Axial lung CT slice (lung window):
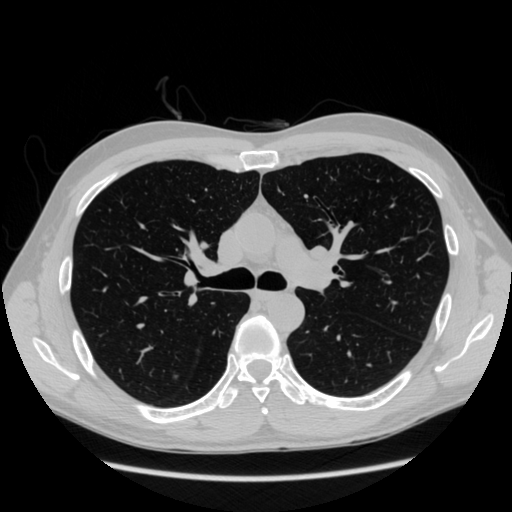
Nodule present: yes
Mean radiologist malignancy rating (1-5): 3